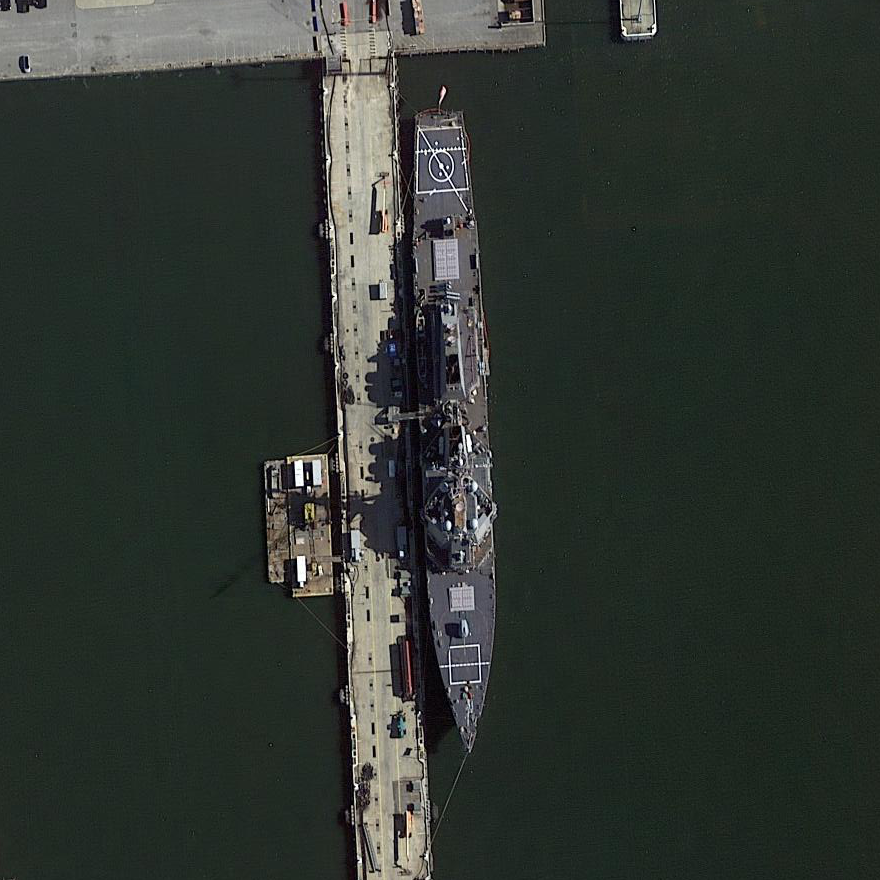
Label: destroyer